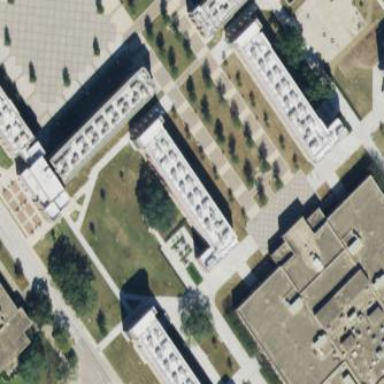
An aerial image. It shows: Dormitory building.